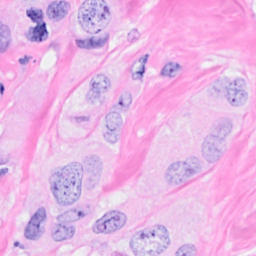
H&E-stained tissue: Breast